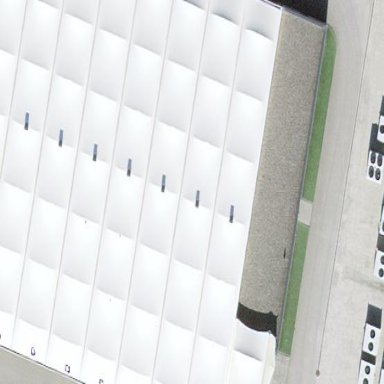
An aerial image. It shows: Industrial building.